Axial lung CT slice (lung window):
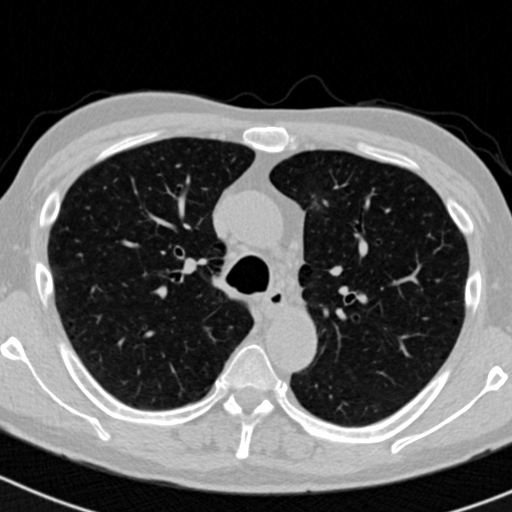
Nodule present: no